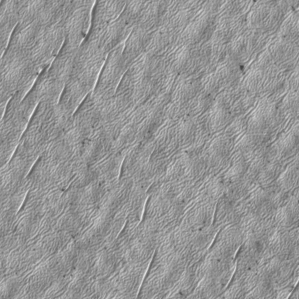
Label: frost